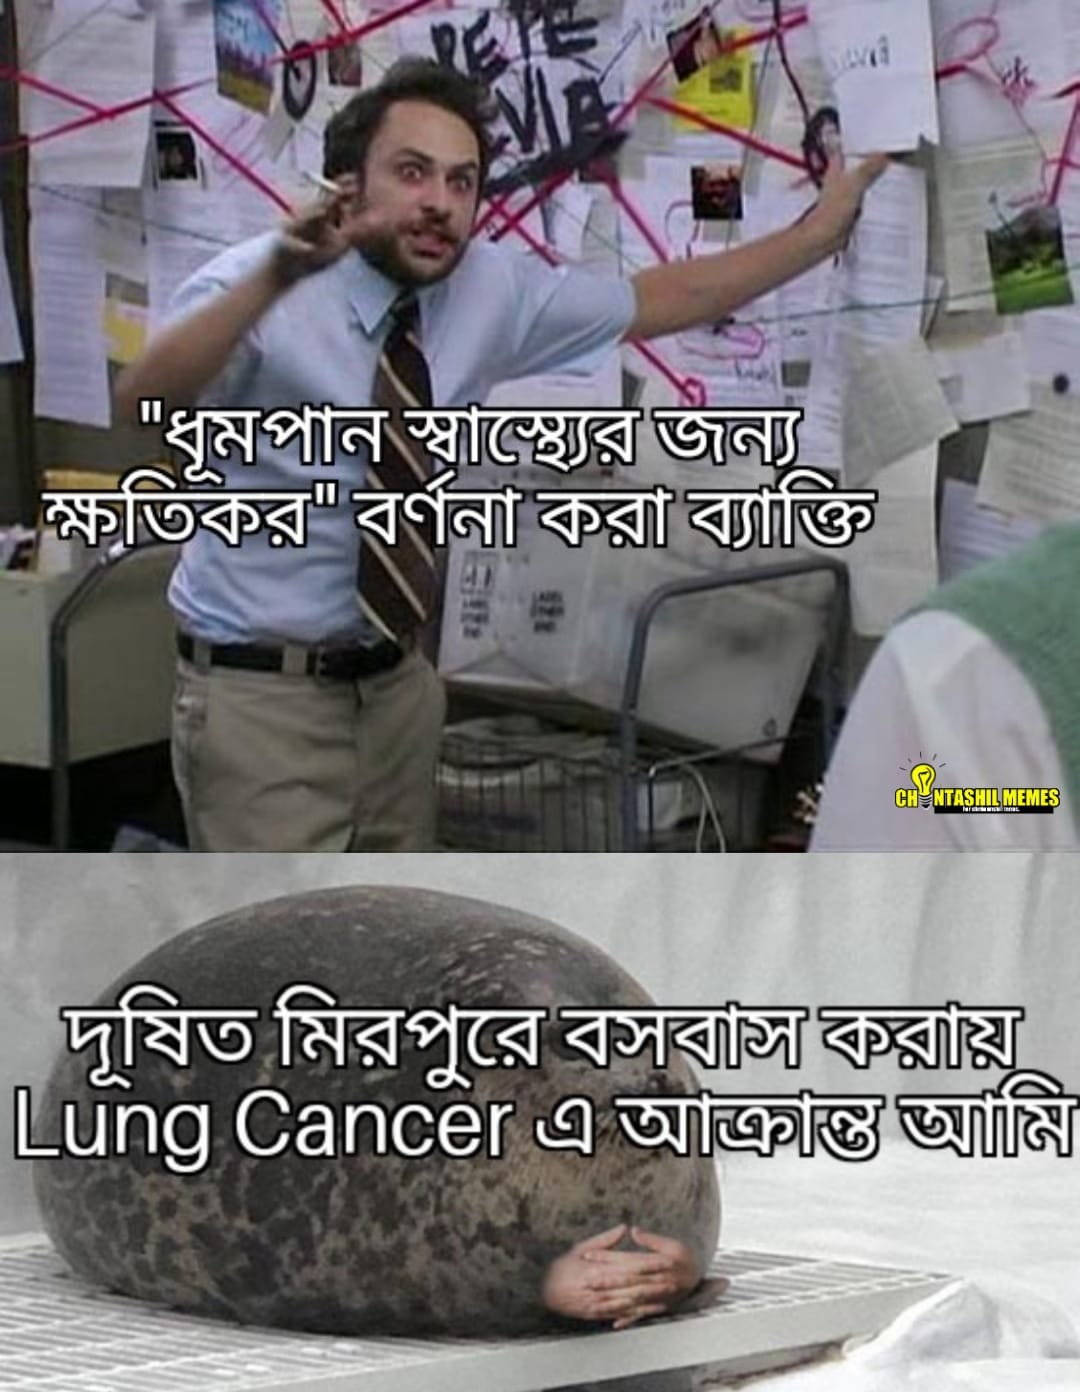
Caption: " ধুমপান স্বাস্থ্যের জন্য ক্ষতিকর "  বর্ণনা করা ব্যক্তি    দূষিত মিরপুরে বসবাস করায় Lung Cancer এ আক্রান্ত আমি
Label: hate